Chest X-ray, PA view. Patient: 57 years old, sex F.
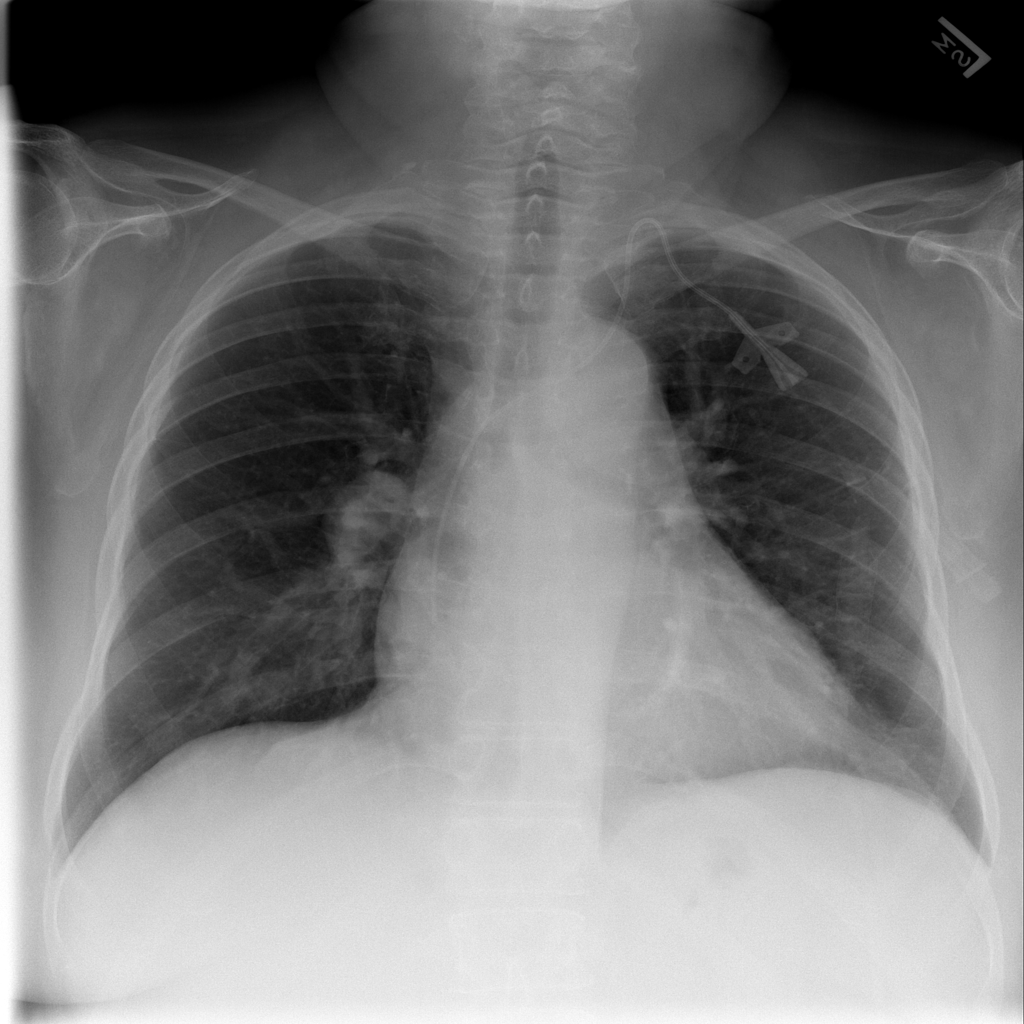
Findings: No Finding